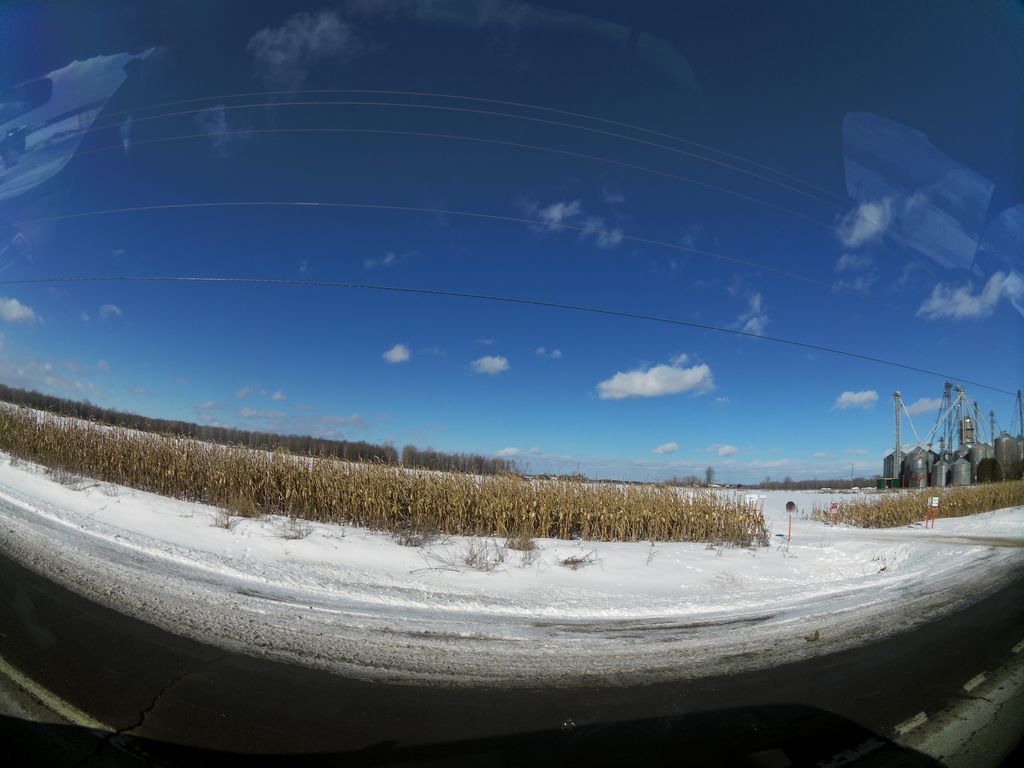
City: ottawa-gatineau